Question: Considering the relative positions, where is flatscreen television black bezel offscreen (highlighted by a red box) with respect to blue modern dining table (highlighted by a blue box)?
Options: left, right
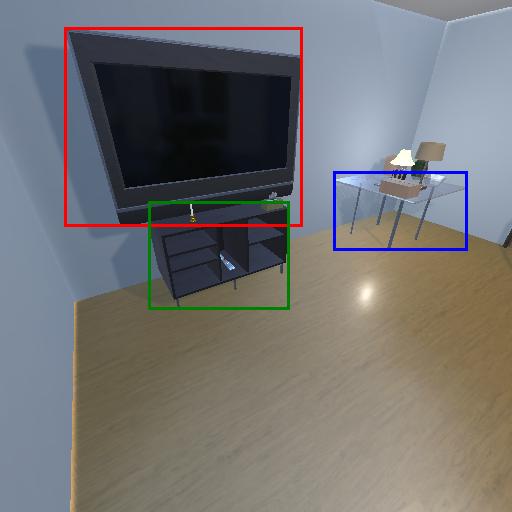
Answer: left